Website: bh-photo
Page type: store-pickup
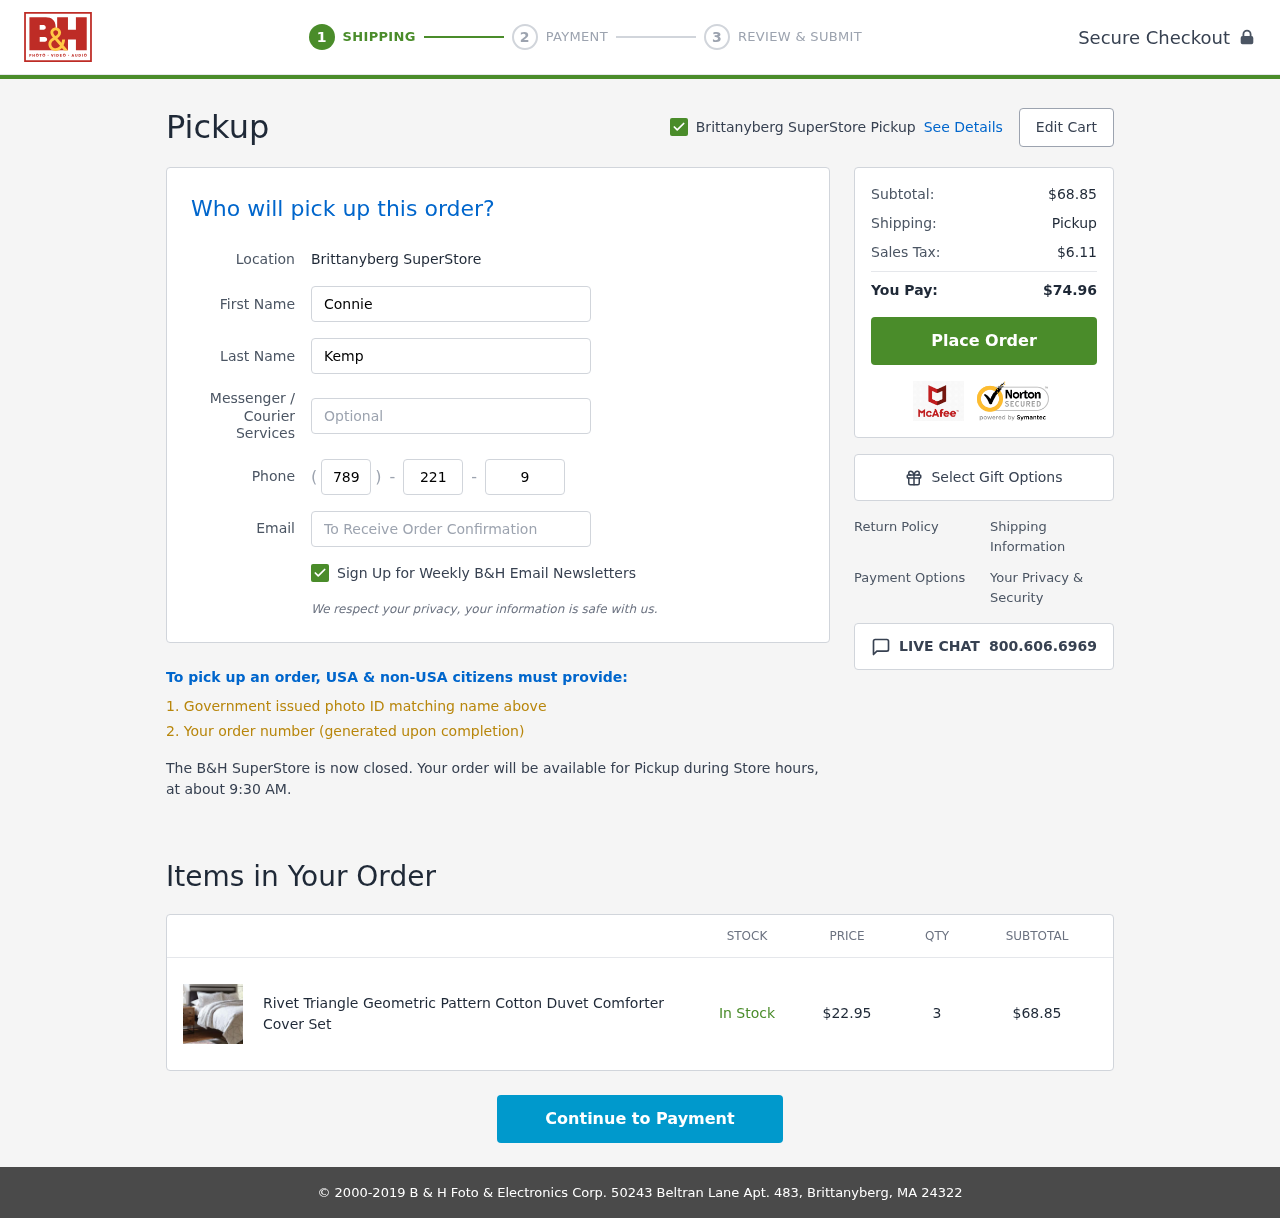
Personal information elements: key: PII_EMAIL
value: connie.kemp@gmail.com
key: PII_FIRSTNAME
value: Connie
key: PII_LASTNAME
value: Kemp
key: PII_LOCATION1_CITY
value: Brittanyberg SuperStore Pickup
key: PII_LOCATION1_CITY
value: Brittanyberg SuperStore
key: PII_PHONE_AREA
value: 789
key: PII_PHONE_PREFIX
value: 221
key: PII_PHONE_SUFFIX
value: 9929
Product elements: key: PRODUCT1_NAME
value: Rivet Triangle Geometric Pattern Cotton Duvet Comforter Cover Set
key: PRODUCT1_PRICE
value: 22.95
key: PRODUCT1_QUANTITY
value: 3
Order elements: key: ORDER_SUBTOTAL
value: $68.85
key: ORDER_TAX
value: $6.11
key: ORDER_TOTAL
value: $74.96